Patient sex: F
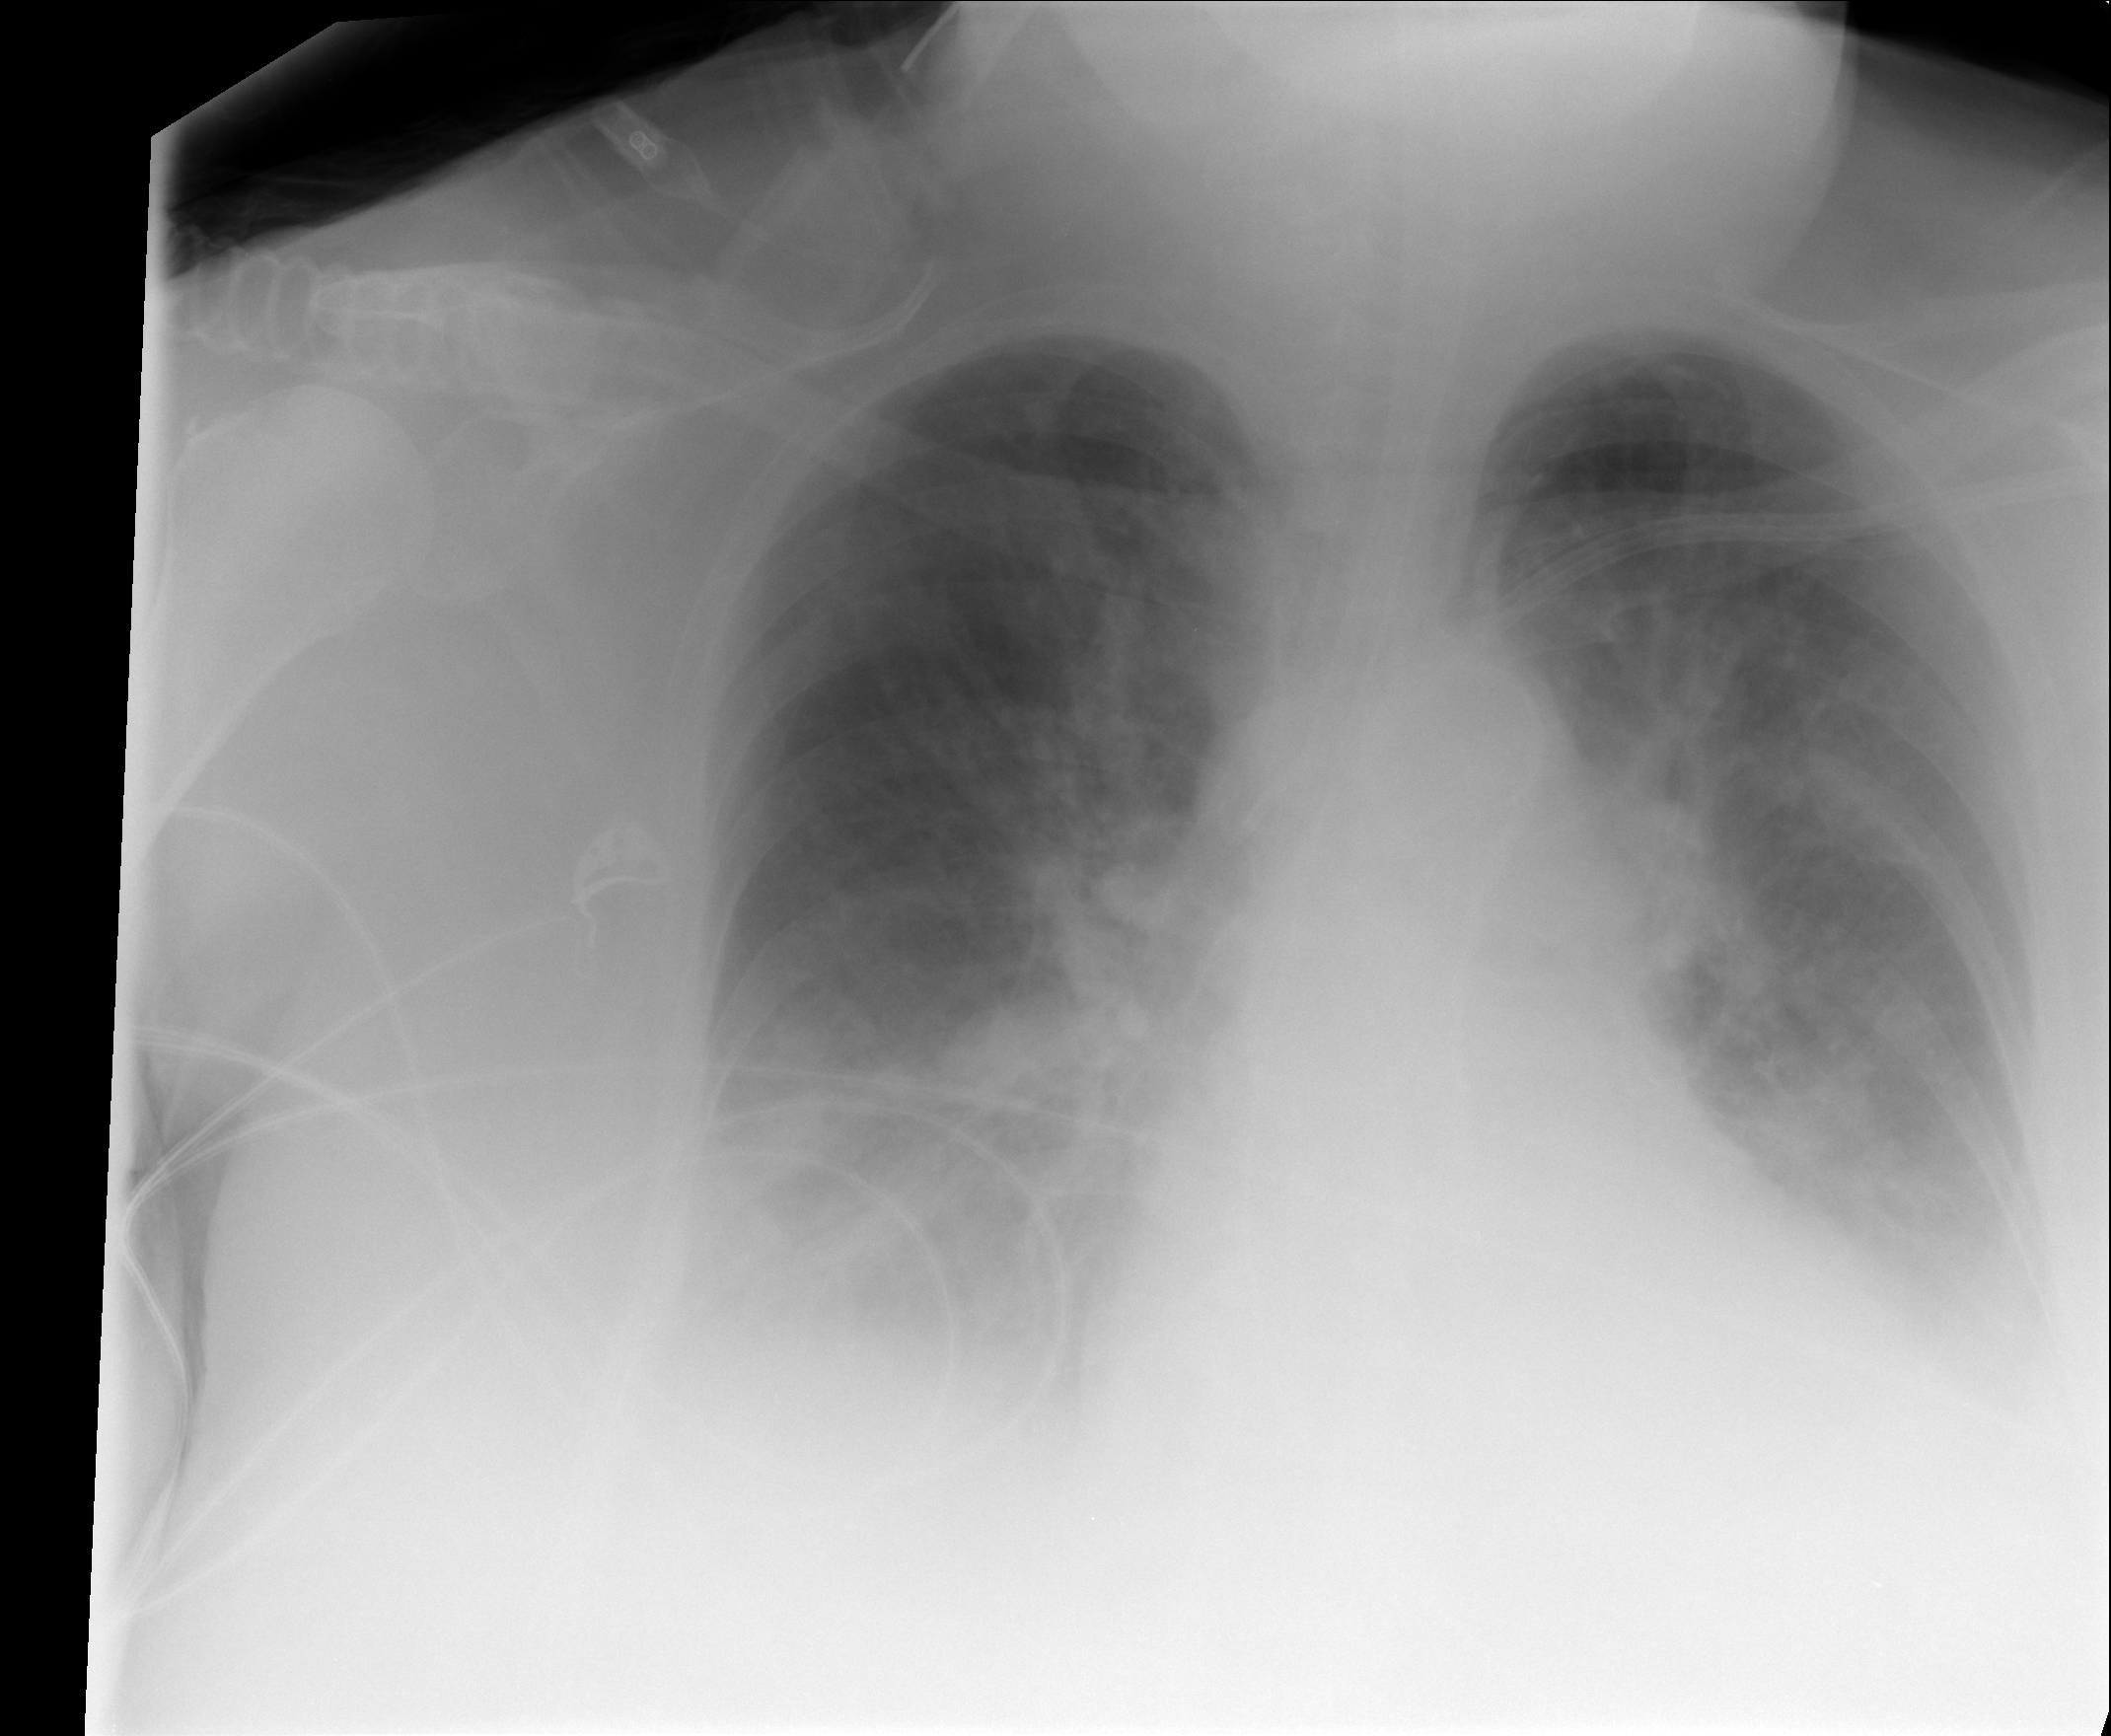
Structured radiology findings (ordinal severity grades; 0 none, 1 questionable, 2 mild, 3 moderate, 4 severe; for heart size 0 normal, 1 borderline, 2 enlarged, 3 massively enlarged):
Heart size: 2
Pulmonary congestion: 2
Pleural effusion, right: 3
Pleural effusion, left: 2
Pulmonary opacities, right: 1
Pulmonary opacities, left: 1
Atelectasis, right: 2
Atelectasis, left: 2